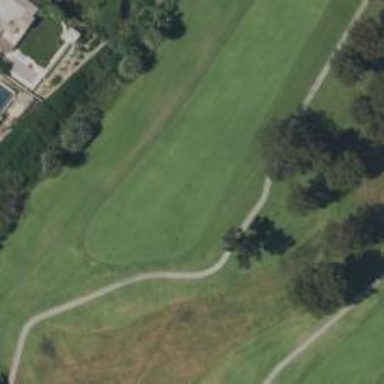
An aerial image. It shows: Path for golf carts.